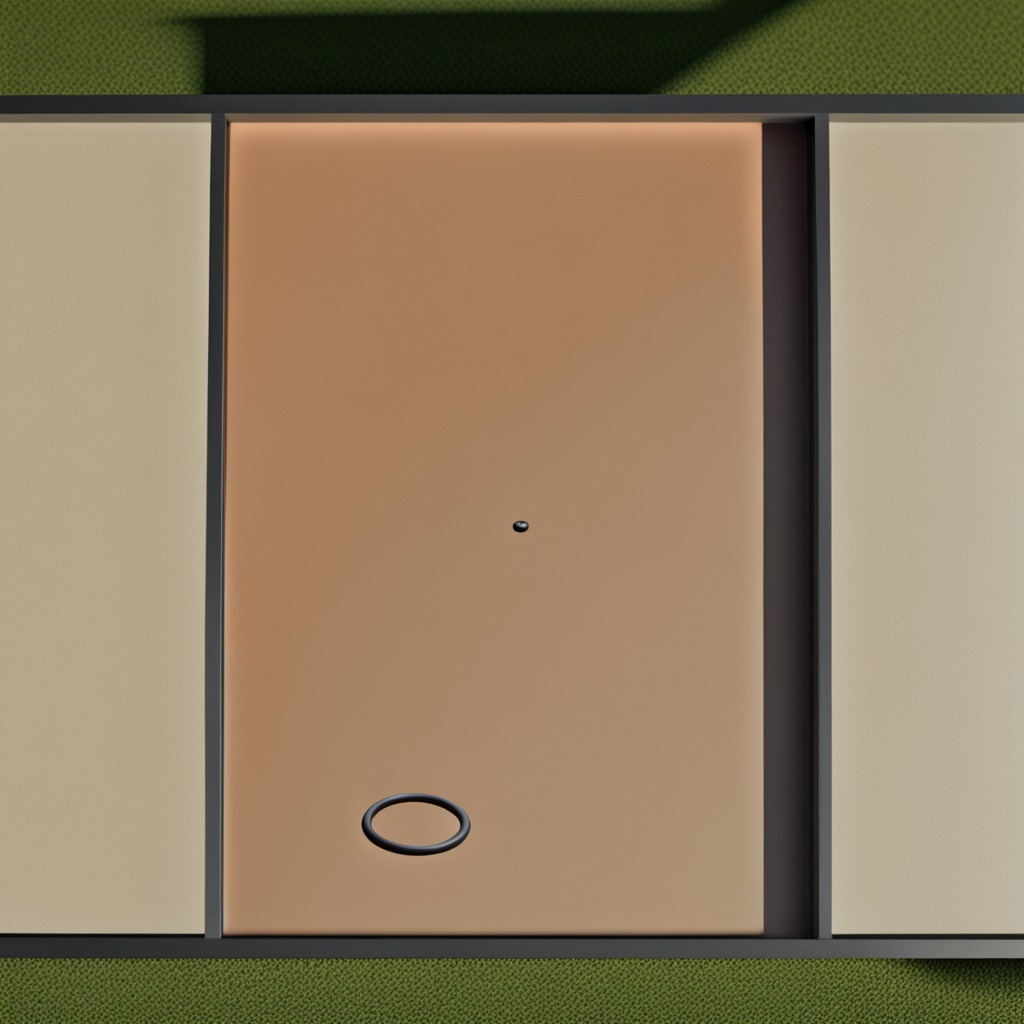
A rubber O-ring is lying on a clean utility table in a temporary outdoor tool station afternoon light present textured surface